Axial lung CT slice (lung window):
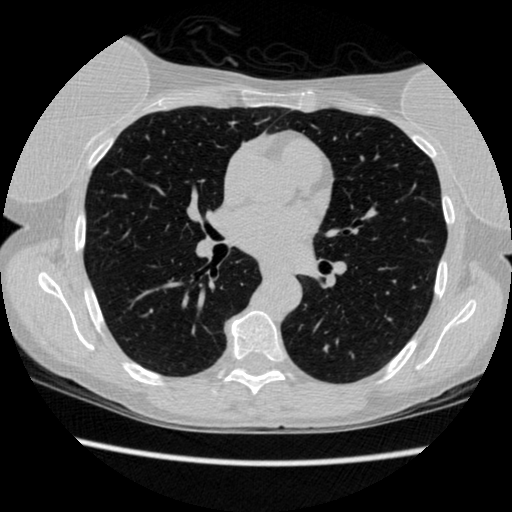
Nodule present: no